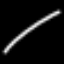
Label: line